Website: lowes
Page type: order-tracking
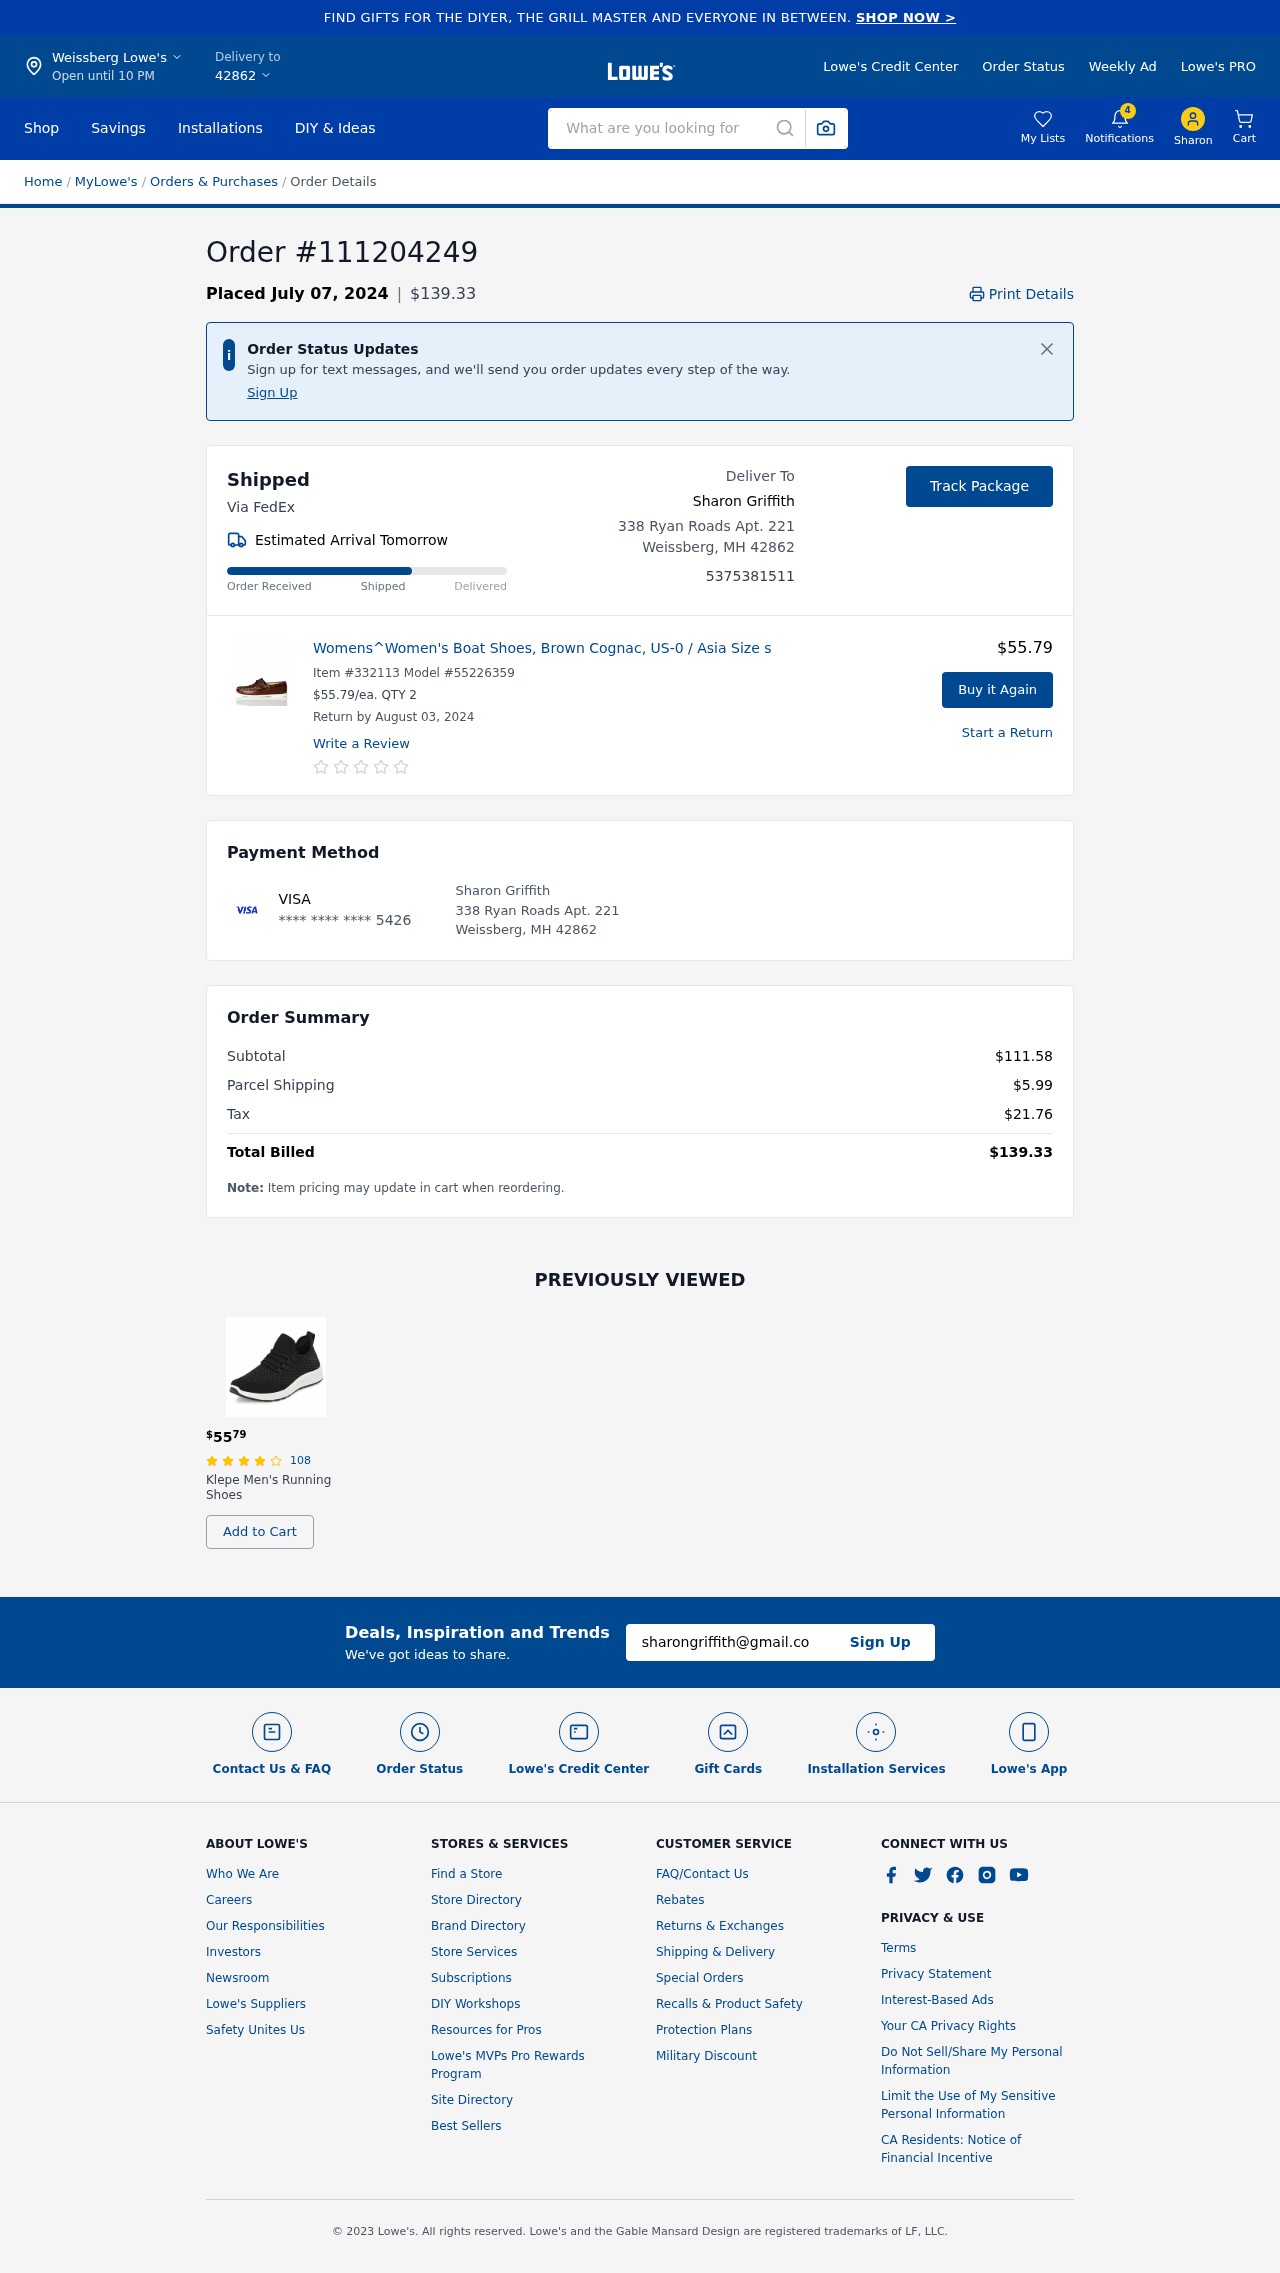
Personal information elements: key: PII_CARD_LAST4
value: **** **** **** 5426
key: PII_CARD_TYPE
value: VISA
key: PII_CITY
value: Weissberg Lowe's
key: PII_CITY_STATE_ZIP
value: Weissberg, MH 42862
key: PII_EMAIL
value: sharongriffith@gmail.com
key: PII_FIRSTNAME
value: Sharon
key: PII_FULLNAME
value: Sharon Griffith
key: PII_PHONE
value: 5375381511
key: PII_POSTCODE
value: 42862
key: PII_STREET
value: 338 Ryan Roads Apt. 221
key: PII_FULLNAME2
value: Sharon Griffith
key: PII_STREET2
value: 338 Ryan Roads Apt. 221
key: PII_CITY_STATE_ZIP2
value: Weissberg, MH 42862
Product elements: key: PRODUCT1_NAME
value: Womens^Women's Boat Shoes, Brown Cognac, US-0 / Asia Size s
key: PRODUCT1_PRICE
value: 55.79
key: PRODUCT1_QUANTITY
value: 2
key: PRODUCT2_NAME
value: Klepe Men's Running Shoes
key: PRODUCT2_NUM_RATINGS
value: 108
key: PRODUCT2_PRICE
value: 55.79
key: PRODUCT2_RATING
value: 4.4
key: PRODUCT1_ITEM
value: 332113
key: PRODUCT1_MODEL
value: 55226359
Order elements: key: ORDER_ID
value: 111204249
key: ORDER_DATE
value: Placed July 07, 2024
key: ORDER_TOTAL
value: $139.33
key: ORDER_DELIVERY_DATE
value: Estimated Arrival Tomorrow
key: ORDER_RETURN_BY_DATE
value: Return by August 03, 2024
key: ORDER_SUBTOTAL
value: $111.58
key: ORDER_SHIPPING_COST
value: $5.99
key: ORDER_TAX
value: $21.76
Search elements: key: HEADER_SEARCH
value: What are you looking for
Other elements: key: NOTIFICATION_COUNT
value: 4